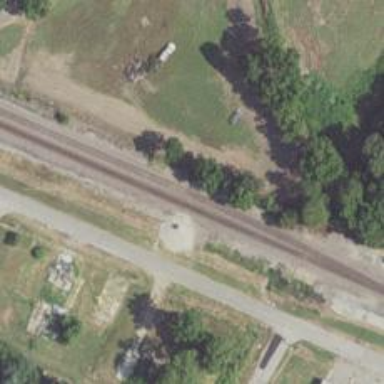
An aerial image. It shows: Railway siding for service.